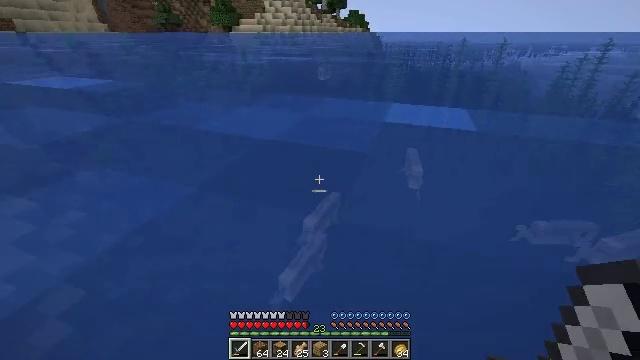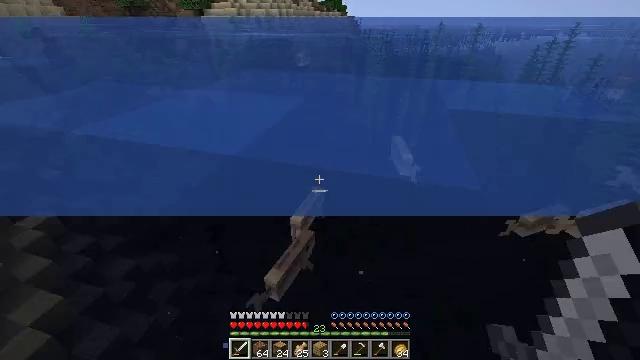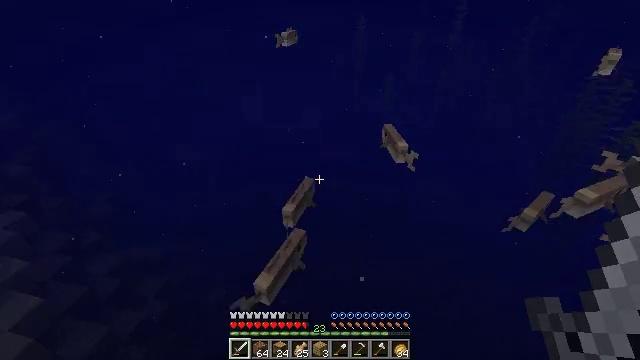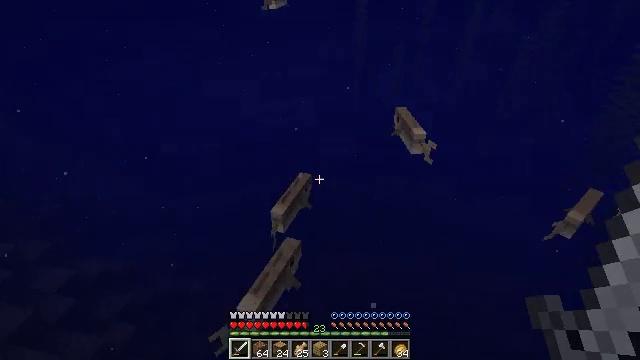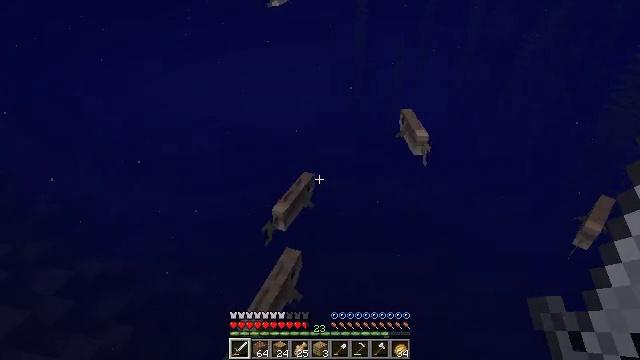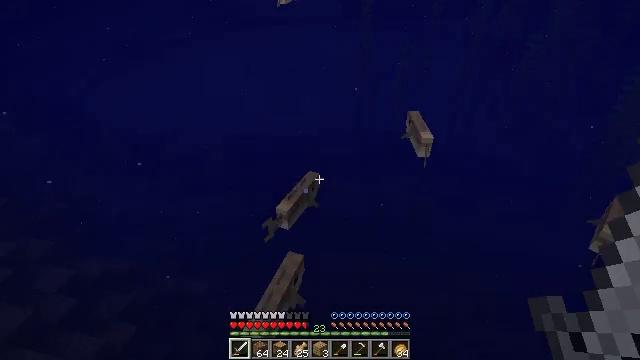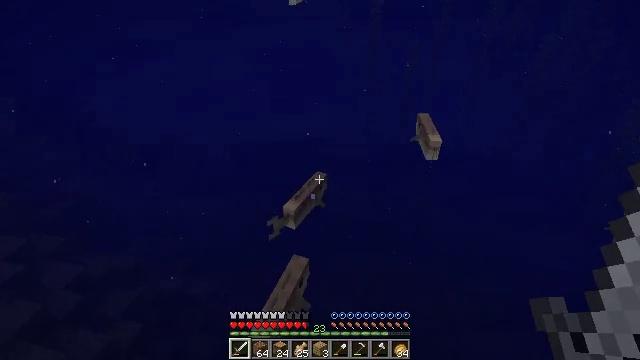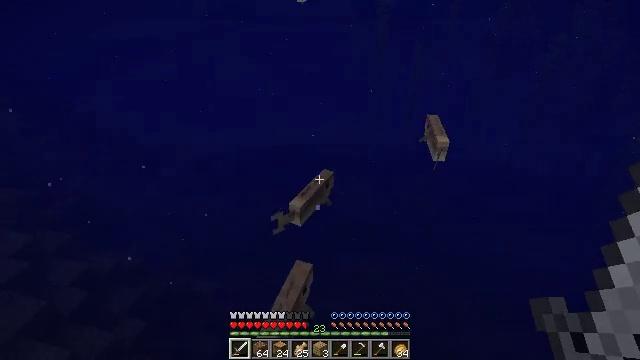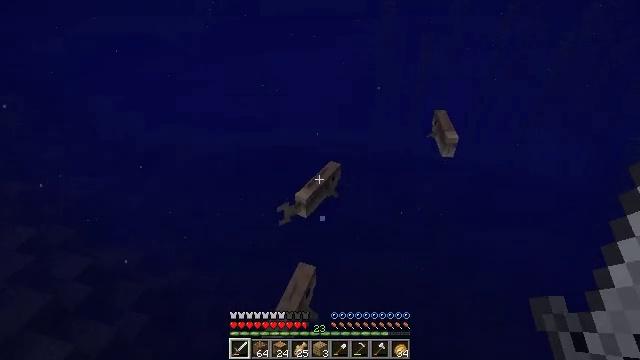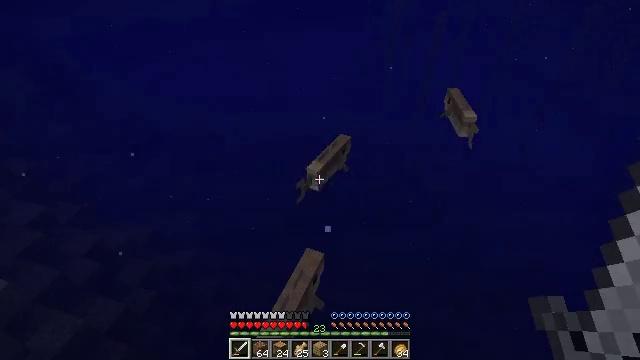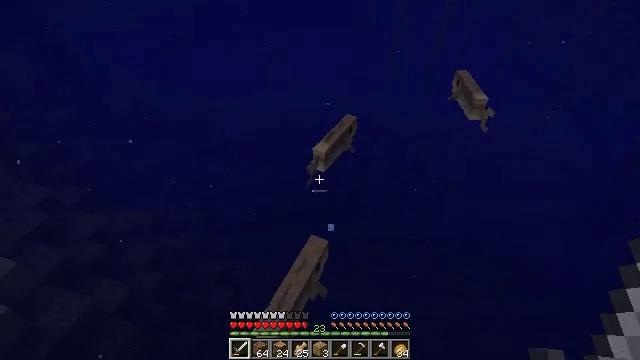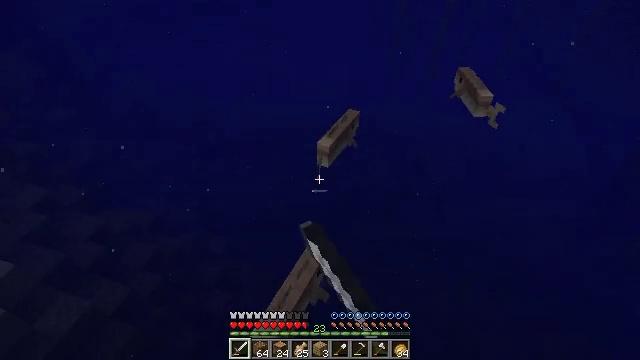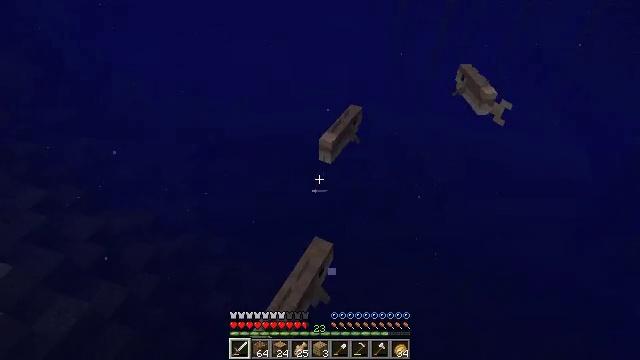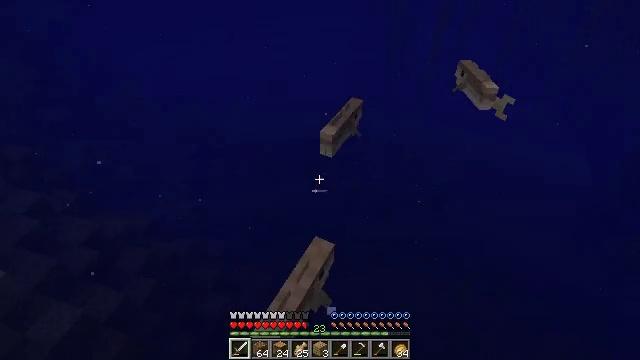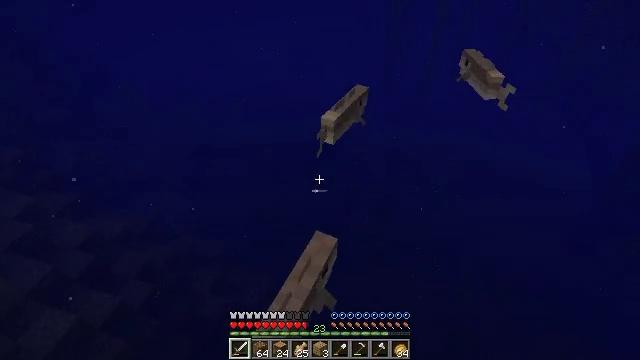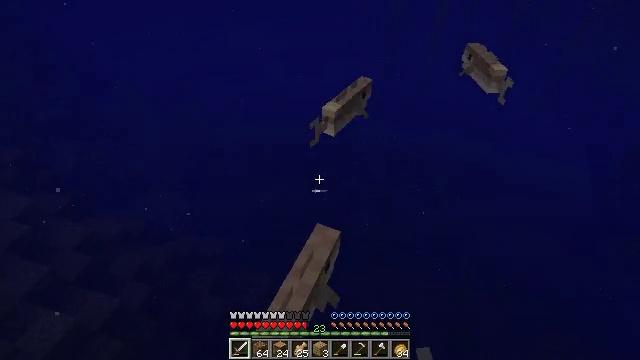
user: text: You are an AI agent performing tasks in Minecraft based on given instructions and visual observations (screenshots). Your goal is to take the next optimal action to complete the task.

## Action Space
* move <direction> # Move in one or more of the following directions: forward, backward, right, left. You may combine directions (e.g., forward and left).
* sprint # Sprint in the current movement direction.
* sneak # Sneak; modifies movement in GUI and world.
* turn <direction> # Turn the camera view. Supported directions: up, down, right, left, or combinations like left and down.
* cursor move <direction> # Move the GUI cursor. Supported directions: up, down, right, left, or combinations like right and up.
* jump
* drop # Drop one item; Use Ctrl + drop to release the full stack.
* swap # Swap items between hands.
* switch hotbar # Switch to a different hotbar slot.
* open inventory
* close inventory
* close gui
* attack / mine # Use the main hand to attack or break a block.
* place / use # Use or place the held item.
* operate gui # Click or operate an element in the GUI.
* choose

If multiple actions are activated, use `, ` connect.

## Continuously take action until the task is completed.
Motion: motion action
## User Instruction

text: Kill mobs in water.
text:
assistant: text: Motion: move forward, turn right and down
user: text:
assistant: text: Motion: move forward, turn right and down
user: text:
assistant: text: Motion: move forward, turn down
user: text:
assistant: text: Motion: move forward
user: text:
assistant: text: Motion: move forward
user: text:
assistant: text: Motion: move forward, turn left
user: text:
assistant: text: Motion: move forward, turn left
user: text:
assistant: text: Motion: move forward
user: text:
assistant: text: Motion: move forward, turn left and down
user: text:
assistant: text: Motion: move forward, turn down, attack / mine
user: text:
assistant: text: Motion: move forward, attack / mine
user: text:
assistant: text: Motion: move forward, attack / mine
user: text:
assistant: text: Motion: move forward, attack / mine
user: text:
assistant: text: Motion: move forward
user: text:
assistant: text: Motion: move forward
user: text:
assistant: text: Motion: move forward
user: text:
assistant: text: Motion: move forward, turn down
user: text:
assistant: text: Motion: move forward, turn right and down
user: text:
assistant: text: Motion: move forward, turn down
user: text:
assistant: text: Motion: no_op
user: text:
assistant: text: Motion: attack / mine
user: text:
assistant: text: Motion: attack / mine
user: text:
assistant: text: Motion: turn left and up, attack / mine
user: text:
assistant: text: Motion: turn left and up
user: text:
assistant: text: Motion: turn right and up
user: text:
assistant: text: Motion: no_op